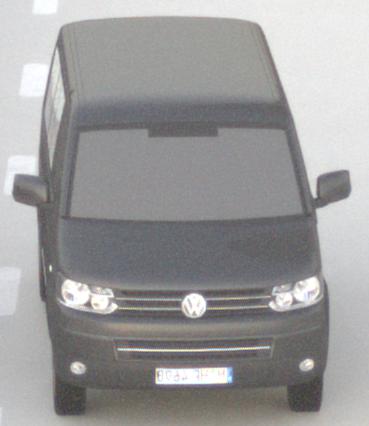
Make: VW Commercial Vehicles (Nutzfahrzeuge)
Model: T5 Multivan 2.0
Detailed model: T5 Multivan
Model produced from: 2009/09
Model produced until: 2013/06
Doors: 4
Color: gray
Road condition: dry road
Daytime: sunrise or sunset
Contrast: low contrast